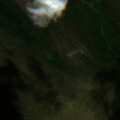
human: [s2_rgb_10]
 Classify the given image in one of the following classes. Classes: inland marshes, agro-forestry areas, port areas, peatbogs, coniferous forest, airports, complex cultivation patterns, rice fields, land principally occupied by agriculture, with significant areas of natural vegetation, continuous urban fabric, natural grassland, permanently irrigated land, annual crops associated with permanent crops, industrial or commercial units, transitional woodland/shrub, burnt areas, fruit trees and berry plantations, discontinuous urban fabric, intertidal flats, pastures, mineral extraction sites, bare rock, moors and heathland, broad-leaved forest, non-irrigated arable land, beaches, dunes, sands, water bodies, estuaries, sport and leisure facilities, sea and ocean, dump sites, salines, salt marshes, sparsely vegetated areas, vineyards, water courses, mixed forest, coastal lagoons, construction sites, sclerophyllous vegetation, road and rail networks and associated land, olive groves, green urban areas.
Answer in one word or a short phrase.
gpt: non-irrigated arable land, coniferous forest, mixed forest, transitional woodland/shrub